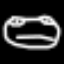
Label: frog